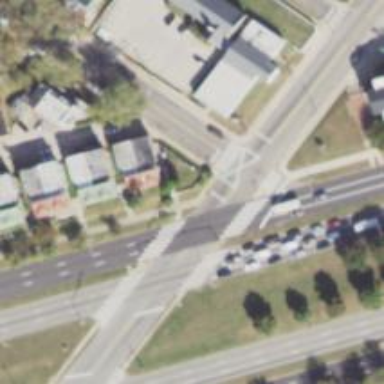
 which is uncontrolled and marked crossing on the road."